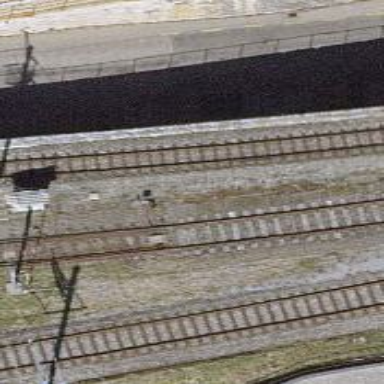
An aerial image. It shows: Railway switch.